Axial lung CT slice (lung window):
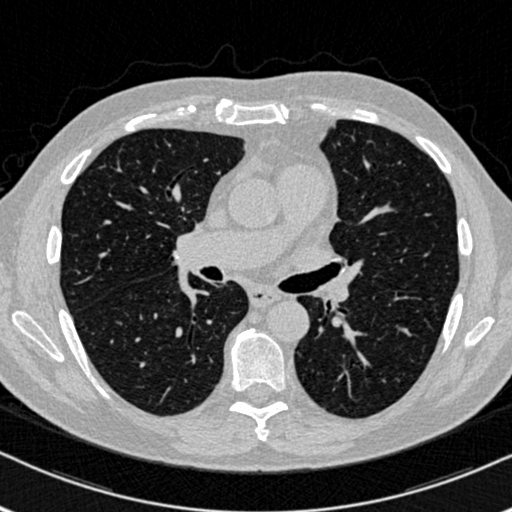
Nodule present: no